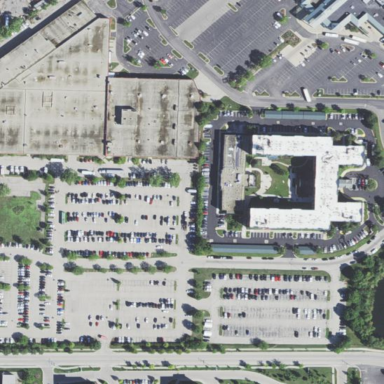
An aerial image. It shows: Parking area with surface.